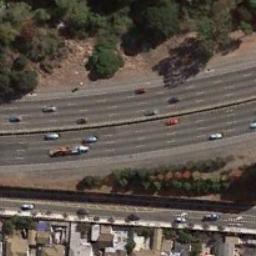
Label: freeway